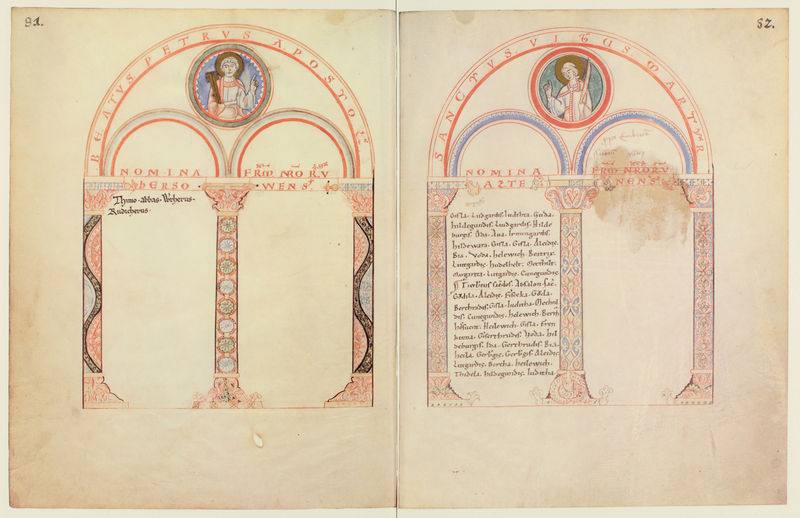
Titel: Liber Vitae der Abtei Corvey
Institution: Münster, Staatsarchiv
Schlagwörter: blau, mann, blumen, frau, schwarz, säule, säulen, zeichnung, rot, malerei, muster, ornament, bibel, bild, gold, blatt, rosa, kreis, rund, schrift, papier, bogen, farben, farbe, rundbogen, ornamente, verzierung, tor, bögen, arkade, buch, motiv, seite, illustration, text, buchstaben, buchdruck, tore, heiligenschein, seiten, medallion, zahl, griechisch, herz, heilige, märtyrer, miniatur, petrus, nummer, ikone, kapitel, motive, tympanon, bogengang, latein, kalligraphie, martyrer, kalender, apostel, buchillustration, buchmalerei, evangelist, evangelisten, manuskript, heiligenlegende, sankt martin, legenda aurea, kopieren, illumination, illuminiert, rondi, inkunabeln, kaptell, handschriften, 91, bidel, nomina, petrue, beatus petrus apostel, scheinarchitektzur, schlangenmuster, kolumn